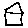
Label: house